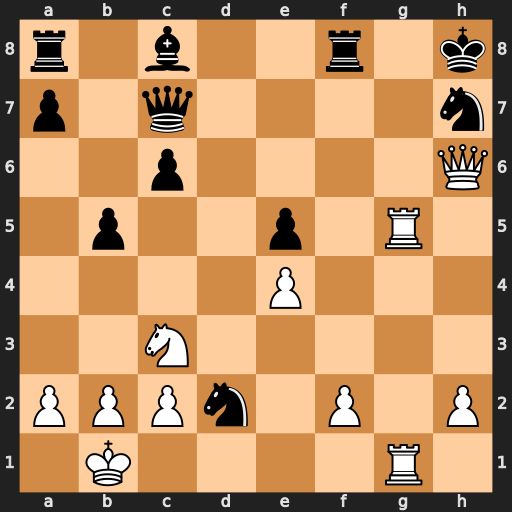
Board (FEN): r1b2r1k/p1q4n/2p4Q/1p2p1R1/4P3/2N5/PPPn1P1P/1K4R1
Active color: w
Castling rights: -
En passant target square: -
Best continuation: Kc1 Bf5 exf5